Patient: sex M, age 65
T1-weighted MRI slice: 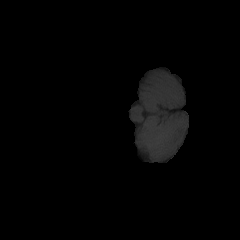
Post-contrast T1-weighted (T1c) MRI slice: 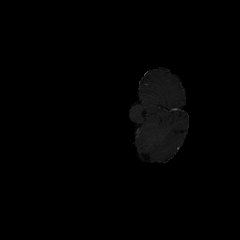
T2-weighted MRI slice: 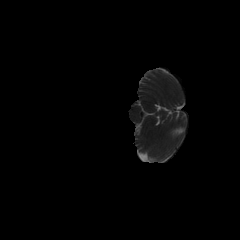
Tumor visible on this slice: no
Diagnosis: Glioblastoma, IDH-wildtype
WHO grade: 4